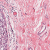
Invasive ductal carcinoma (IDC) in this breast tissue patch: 0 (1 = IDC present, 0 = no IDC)